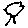
Label: tree